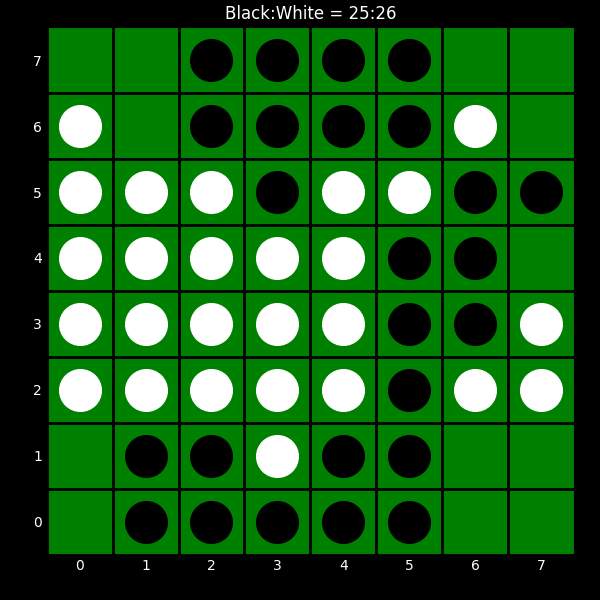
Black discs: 25
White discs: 26